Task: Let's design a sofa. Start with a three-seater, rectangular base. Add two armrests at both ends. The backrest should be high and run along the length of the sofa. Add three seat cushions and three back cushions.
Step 490:
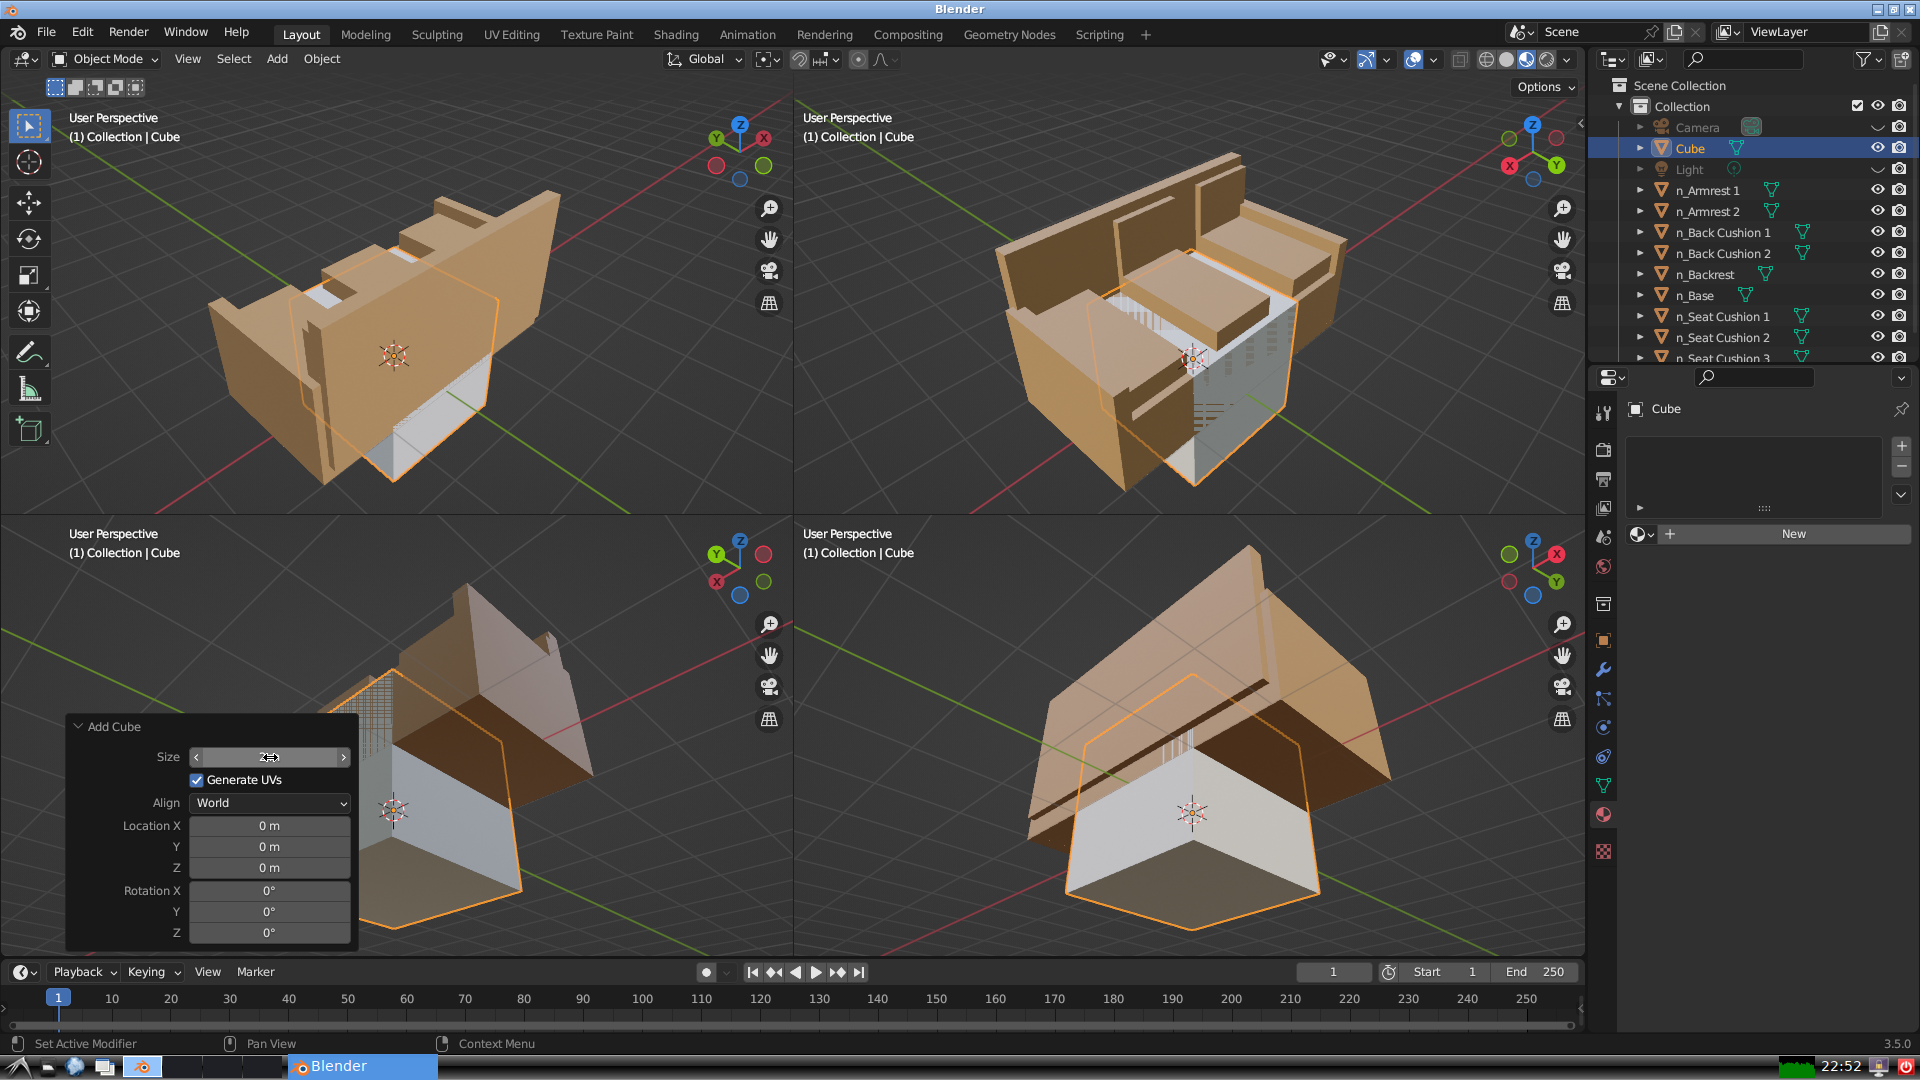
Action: {"mouse_move": [960, 540]}